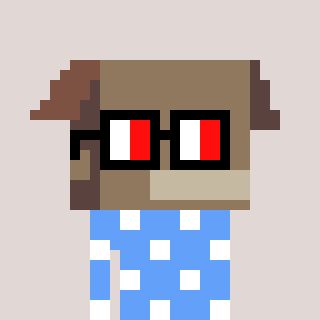
a pixel art character with square glasses with black frames and red eyes, a box-shaped head and a blue-colored body on a warm background